Question: I am trying to develop a Table View Controller(having a navigation controller),where rows are connected to multiple View Controllers (TextField,TextView,TableView,DatePicker,ImageView etc.).
So I design like this,if I click on any row,it should open one 'UIViewController having container view' and then place the appropriate controller in the container.All the same type of tableview rows are using same View Controller as a child view of the container.
I am able to place proper 'view controller'(example - 1.TextViewController for Text View
2. Table View Controller for Table view 3. DatePickerController for Date Picker.) in the container depend on their the row type.
But I am little bit confuse about how to pick the data from the child view when I click the 'done button'(2nd screen right top). i.e for child Text Field I have to pick the input data whatever I type in the input box. For child Table view I hide the done button,so as soon as user select the data 'cellForRowAtIndexPath' should get fire and pass the seleted data.
How to do that data handleing? where to write that?
Is there any other way to design this?

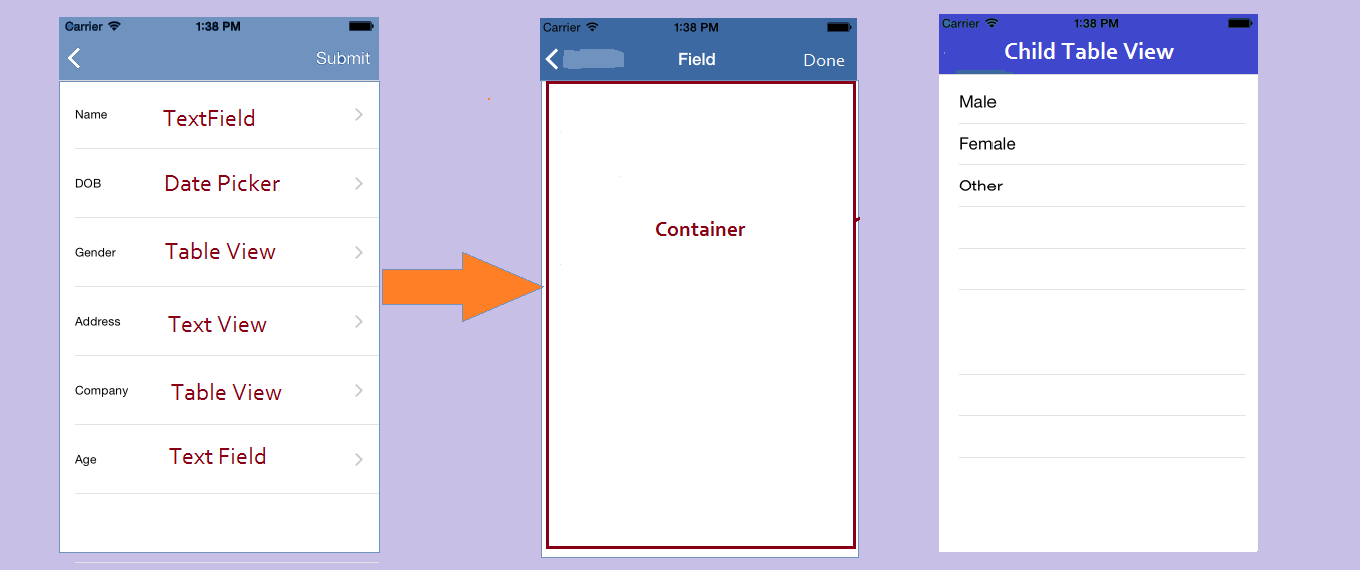
Answer: As @Suhail mentioned the best way to do it, in general, when you want to pass data from a child view controller to the parent view controller, or in some cases from a controller to previous displayed controllers (that are still in the stack), is by using 'delegate' pattern. You can implement delegate pattern with iOS protocols or with blocks. In my opinion, both approaches have their pros and cons, for that topic you'll have to do little more google search since this is not the place to discuss it.
Let's define some cases for your case(not all the cases):
1. You want to send data from ChildTableViewControler to Field controller (screen 3 to screen 2) In this case, from what I understood, both controllers are embedded in a parent controller, so you'll have to set parent to be the delegate to the two child controllers. You have to create one or two protocols depending on your actions or data you want to send to the controllers. Create a property called delegate (you can choose your own name) on each of the children, implement the methods on the parent view controller, whenever you add one of the children on screen, set the delegate property to be the parent view controller. Now whenever you want to send data to the other child, you'll have to call the methods declared in your protocols. Remember, you have access from the parent to both children via childViewControllers propery. Short version: One/Two protocols for children, parent implements the protocol(s) and responds to child action.
2. You want to send data from Filed to TableViewController (from screen 2 to screen 1) In this case you'll declare a protocol in the parent view controller, which will be implemented by the TableViewController.Declare a delegate (or whatever name you like) property in the parent view controller. When you add the Filed controller on screen, you set the delegate property to be the TableViewController. Now you can communicate with the TableViewController from the Field controller via delegate property. Short version: one protocol in parent view controller, TableViewController implements the protocol and responds to TableViewController actions.
3. You want to send data from ChildTableViewController to TableViewController (screen 3 to screen 1). This is the same as case 2.
One of my rule when I send data from view controllers is something like this: if I want to send data forward (to the next screen that will be displayed) then I use property/methods. If I want to send data backwards(to previously displayed controllers) then I use delegate/blocks.
And my last advice, please check the 'delegate'/'blocks' implementations and how to use them before you start implementing one of the above solutions. You can have lots of troubles if you implement them wrong, especially memory issues and random crashes.
A little bit off topic, if the reader of my answer is a 9gagger then "sorry for the long post, here's a potato"